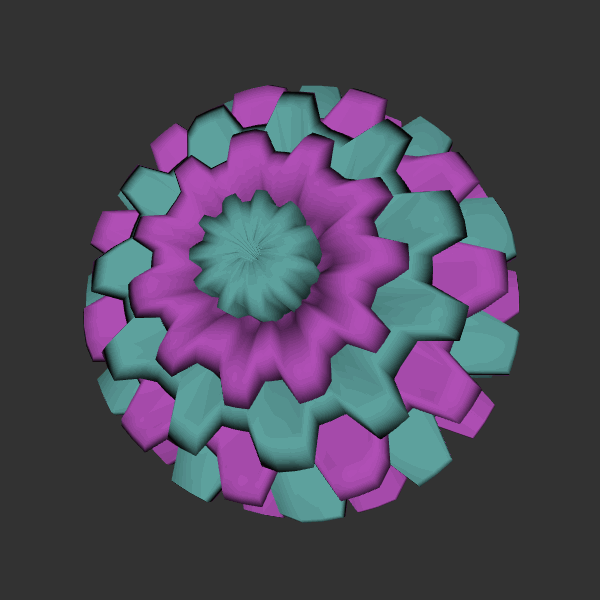
Background: dark